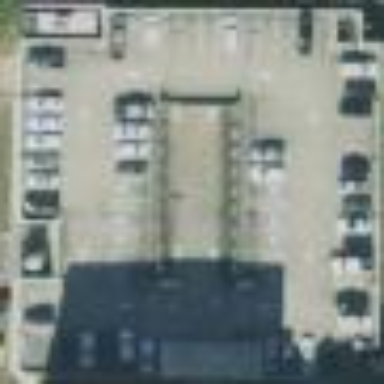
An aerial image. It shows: Multi-storey parking building.